Brain MRI, t2w sequence, axial 2D slice.
Patient: age 20, sex F, weight 90 kg, height 1.9 m
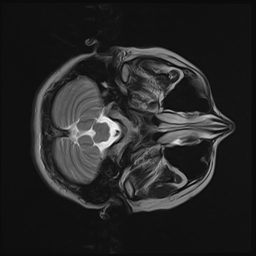